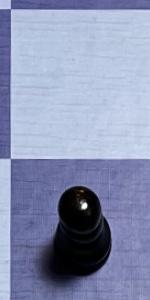
Label: Pawn_Black